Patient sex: M
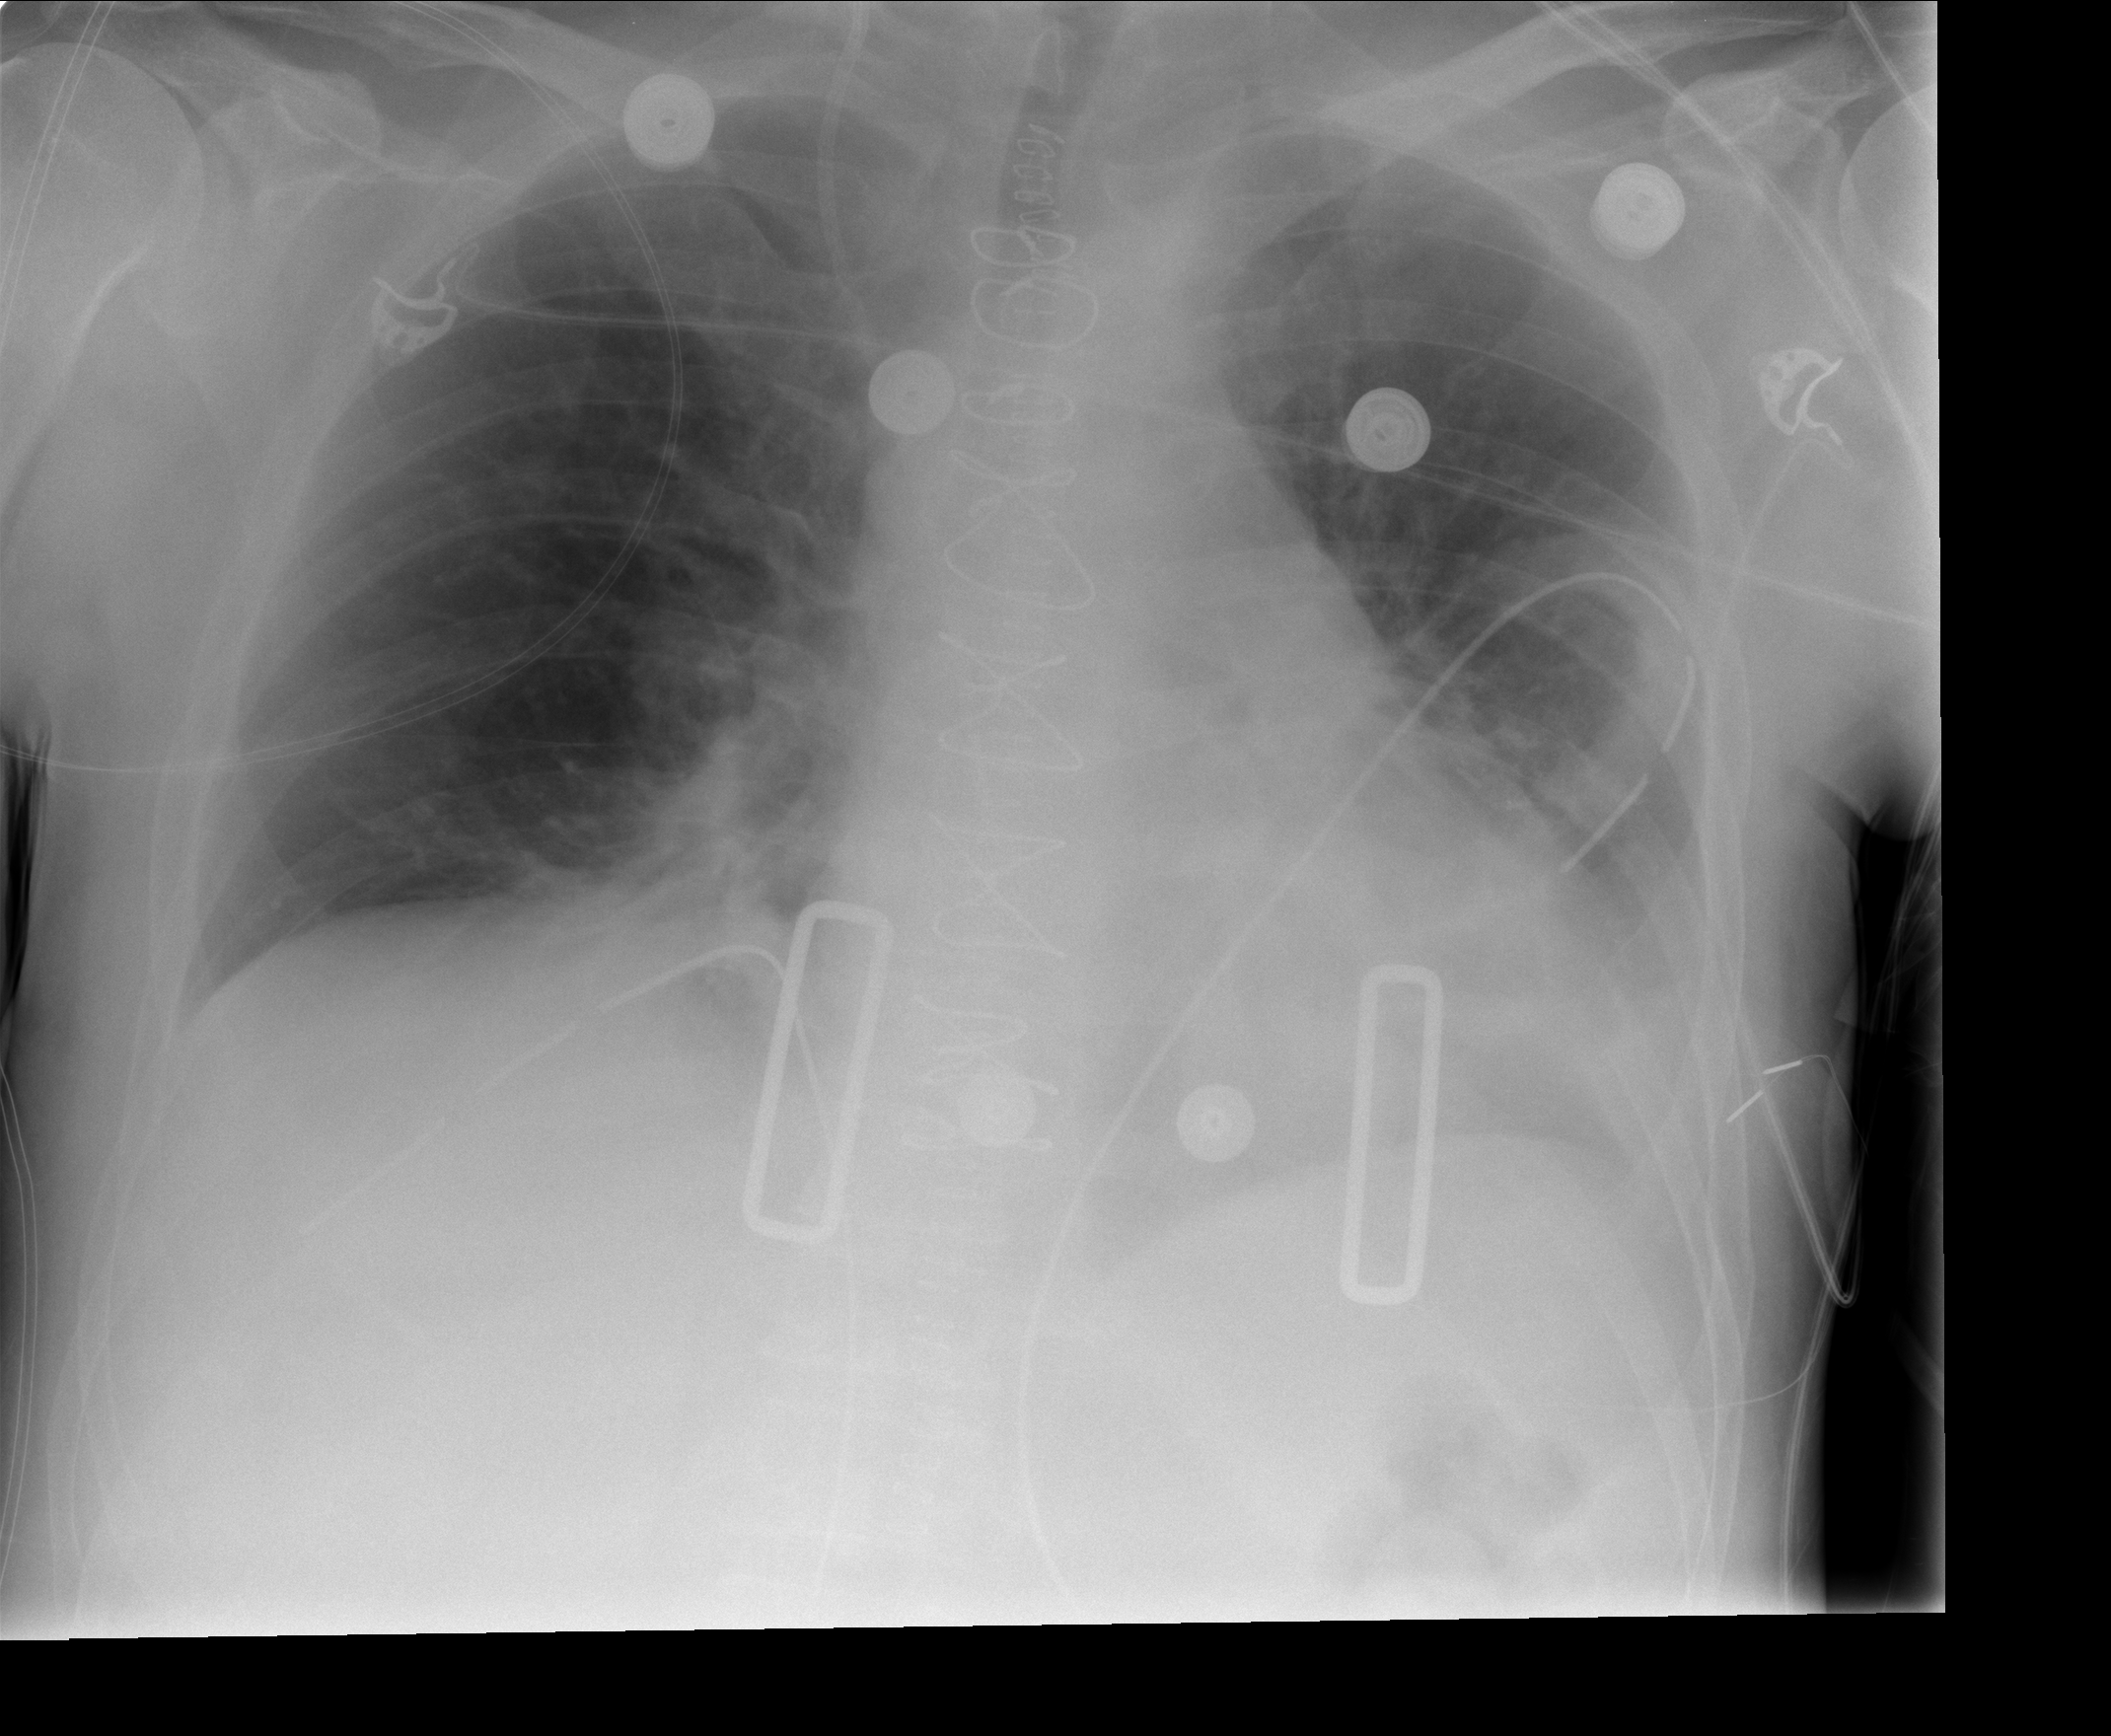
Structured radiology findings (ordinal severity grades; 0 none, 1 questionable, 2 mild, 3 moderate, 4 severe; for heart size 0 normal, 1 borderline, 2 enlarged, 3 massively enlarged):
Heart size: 1
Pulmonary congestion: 0
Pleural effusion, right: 0
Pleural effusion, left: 1
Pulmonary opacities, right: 0
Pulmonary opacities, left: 0
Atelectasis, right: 2
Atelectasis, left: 2